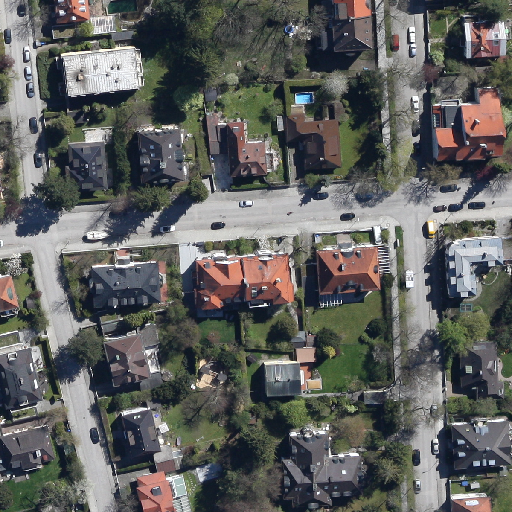
Referring expression: impervious surface